Question: I have a bar chart where the data labels will be generated by a formatter function. Unfortunately some of the labels run to long and will be cropped by the chart container. Is there any way to adjust the chart so the labels will fit into the chart.

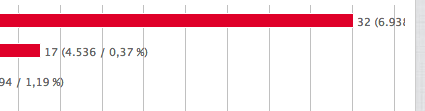
Answer: I fixed it by adding a padding to the right side of the chart options:
'''
{
chart: {
marginRight: 100
},
yAxis: {
title: {
text: 'some title'
}
}
}
'''